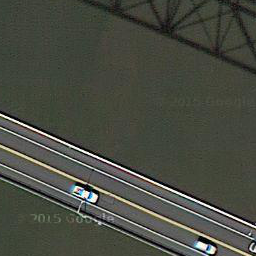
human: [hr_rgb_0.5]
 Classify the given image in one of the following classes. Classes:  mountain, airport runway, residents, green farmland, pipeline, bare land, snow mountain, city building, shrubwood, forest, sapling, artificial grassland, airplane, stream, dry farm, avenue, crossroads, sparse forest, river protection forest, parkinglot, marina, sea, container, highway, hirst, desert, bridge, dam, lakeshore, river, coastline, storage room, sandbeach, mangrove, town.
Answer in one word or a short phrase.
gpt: bridge